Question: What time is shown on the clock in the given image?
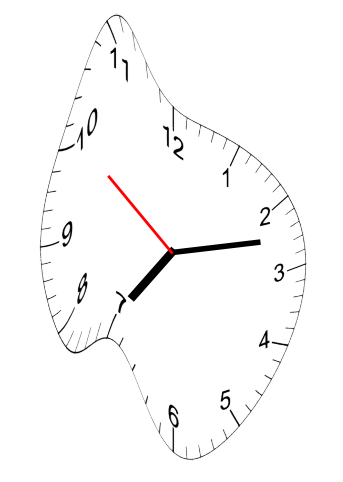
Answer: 07:12:51